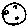
Label: moon